Chest X-ray:
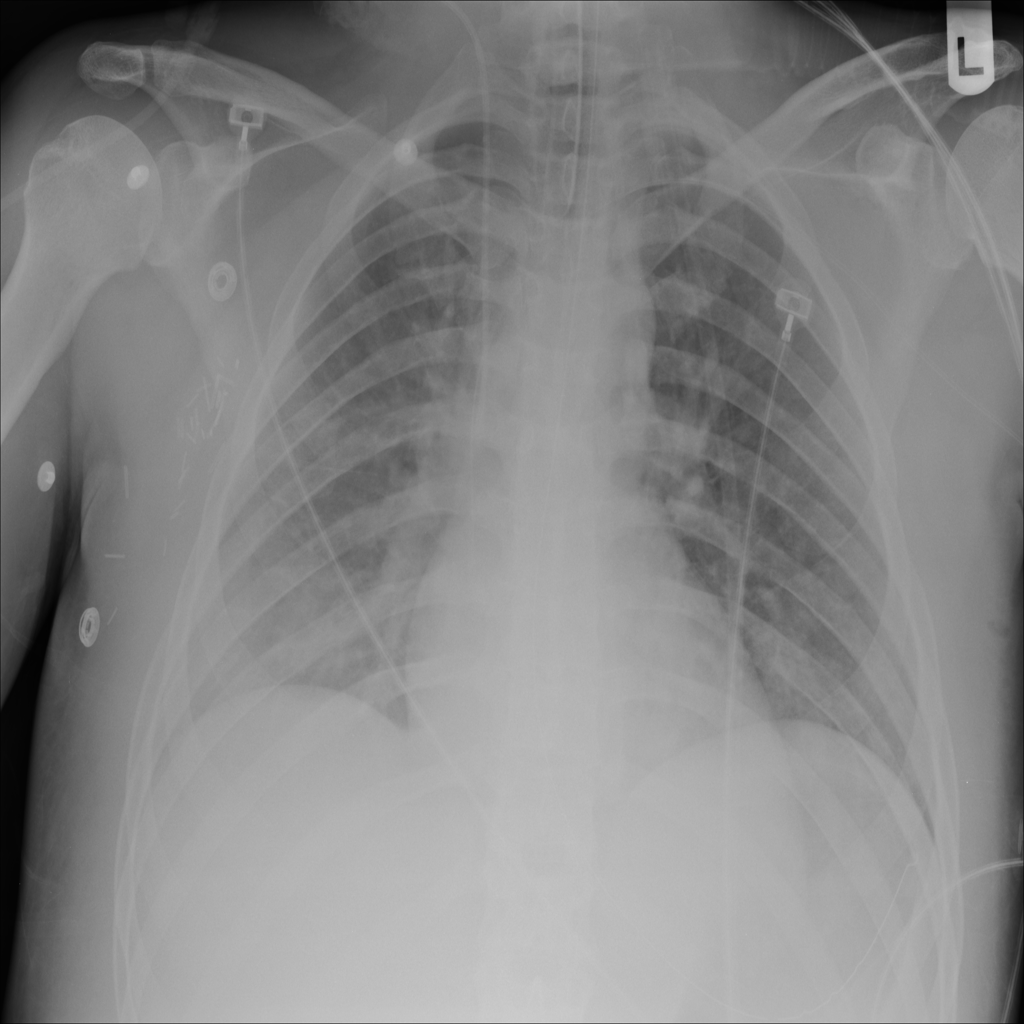
Findings: Consolidation, Effusion
No abnormal finding: no